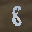
Label: 8